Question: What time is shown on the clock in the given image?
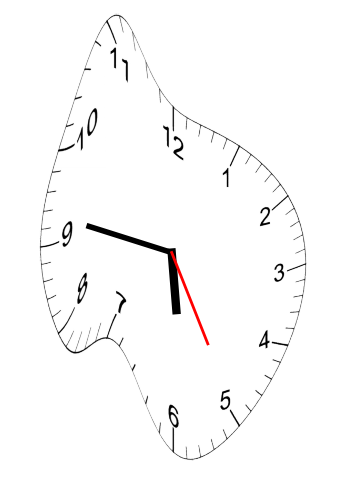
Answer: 05:46:25